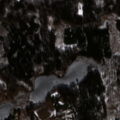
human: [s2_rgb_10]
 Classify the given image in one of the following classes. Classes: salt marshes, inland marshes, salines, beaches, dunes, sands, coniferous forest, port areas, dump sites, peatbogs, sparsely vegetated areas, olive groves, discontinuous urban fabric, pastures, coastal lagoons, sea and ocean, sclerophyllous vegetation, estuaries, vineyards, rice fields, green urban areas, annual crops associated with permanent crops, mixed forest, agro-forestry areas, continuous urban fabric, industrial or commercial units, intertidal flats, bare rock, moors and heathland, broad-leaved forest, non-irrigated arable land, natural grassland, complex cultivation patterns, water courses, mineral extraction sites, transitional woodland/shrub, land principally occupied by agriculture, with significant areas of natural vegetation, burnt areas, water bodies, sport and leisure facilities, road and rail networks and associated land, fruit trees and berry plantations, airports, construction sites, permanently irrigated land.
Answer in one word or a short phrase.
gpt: complex cultivation patterns, coniferous forest, mixed forest, transitional woodland/shrub